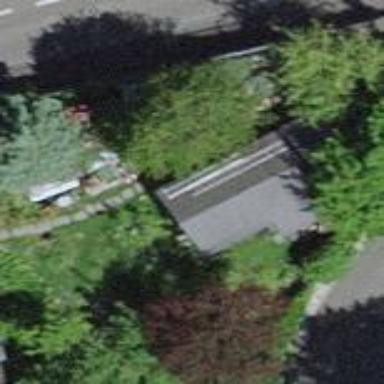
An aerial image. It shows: Garage.